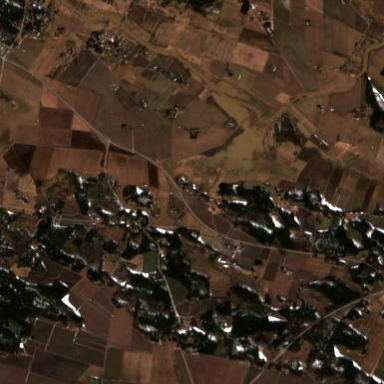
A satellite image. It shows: Picturesque farmland scene.